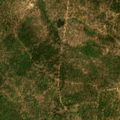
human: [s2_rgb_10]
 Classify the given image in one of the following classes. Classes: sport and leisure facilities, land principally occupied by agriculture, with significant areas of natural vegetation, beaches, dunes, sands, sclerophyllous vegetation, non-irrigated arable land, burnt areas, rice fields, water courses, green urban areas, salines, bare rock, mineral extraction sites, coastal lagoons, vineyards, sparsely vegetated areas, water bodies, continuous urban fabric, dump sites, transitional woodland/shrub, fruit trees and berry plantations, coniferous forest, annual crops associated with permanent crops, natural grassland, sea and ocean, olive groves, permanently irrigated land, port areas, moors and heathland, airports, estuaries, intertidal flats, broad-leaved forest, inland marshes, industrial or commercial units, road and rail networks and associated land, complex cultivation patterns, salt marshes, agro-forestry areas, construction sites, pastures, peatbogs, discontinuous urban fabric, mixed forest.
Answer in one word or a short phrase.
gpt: continuous urban fabric